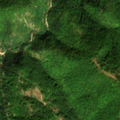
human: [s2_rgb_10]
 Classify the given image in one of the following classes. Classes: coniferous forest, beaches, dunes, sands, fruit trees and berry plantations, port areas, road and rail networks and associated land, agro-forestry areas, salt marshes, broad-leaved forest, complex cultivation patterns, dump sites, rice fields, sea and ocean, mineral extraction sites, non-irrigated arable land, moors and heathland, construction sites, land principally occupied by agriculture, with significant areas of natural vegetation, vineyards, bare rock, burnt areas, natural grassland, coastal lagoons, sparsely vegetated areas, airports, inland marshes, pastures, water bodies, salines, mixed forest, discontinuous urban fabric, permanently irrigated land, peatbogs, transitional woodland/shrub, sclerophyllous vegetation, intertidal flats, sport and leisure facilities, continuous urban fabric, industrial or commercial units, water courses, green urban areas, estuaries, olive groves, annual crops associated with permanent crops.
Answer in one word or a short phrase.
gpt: broad-leaved forest, mixed forest, transitional woodland/shrub